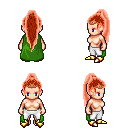
a pixel art fantasy rpg character, female body template, human, light skin, green cape, white pants, red extra-long topknot hairstyle, bronze tiara, gold boots, four views (front, back, left, right), 2x2 character sprite sheet, small pixel art, hard edges, no anti-aliasing